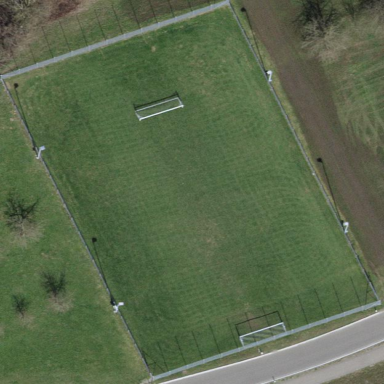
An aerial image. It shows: Soccer pitch for leisureland activities.